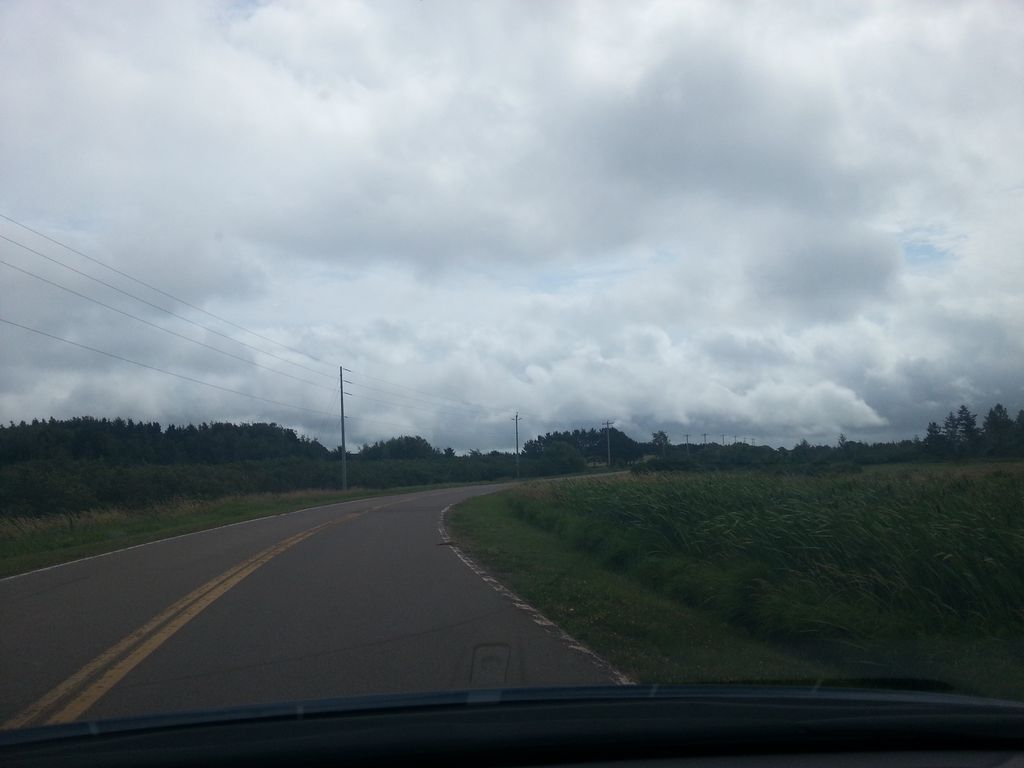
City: charlottetown